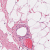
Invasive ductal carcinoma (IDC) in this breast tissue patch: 0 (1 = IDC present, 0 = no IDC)